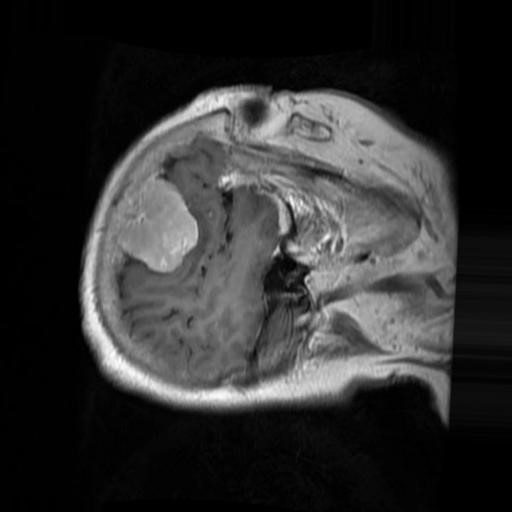
Label: brain_menin